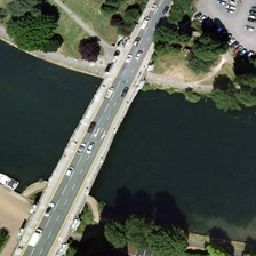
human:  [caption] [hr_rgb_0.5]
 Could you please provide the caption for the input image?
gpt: The Bodig River flows down the river and is dark green.

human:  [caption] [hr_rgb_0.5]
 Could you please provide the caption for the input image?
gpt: There are some green trees on both sides of the river. There is a bridge on the river.

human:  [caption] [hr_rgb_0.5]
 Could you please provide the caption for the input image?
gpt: The Burdiger River extends along the river and is dark green.

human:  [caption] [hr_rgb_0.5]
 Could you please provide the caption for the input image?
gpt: There are some green trees on both sides of the river and there is a bridge on the river.

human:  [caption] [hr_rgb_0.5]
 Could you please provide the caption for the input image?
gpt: Some green trees are on both sides of the river. There is a bridge on the river.